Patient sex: M
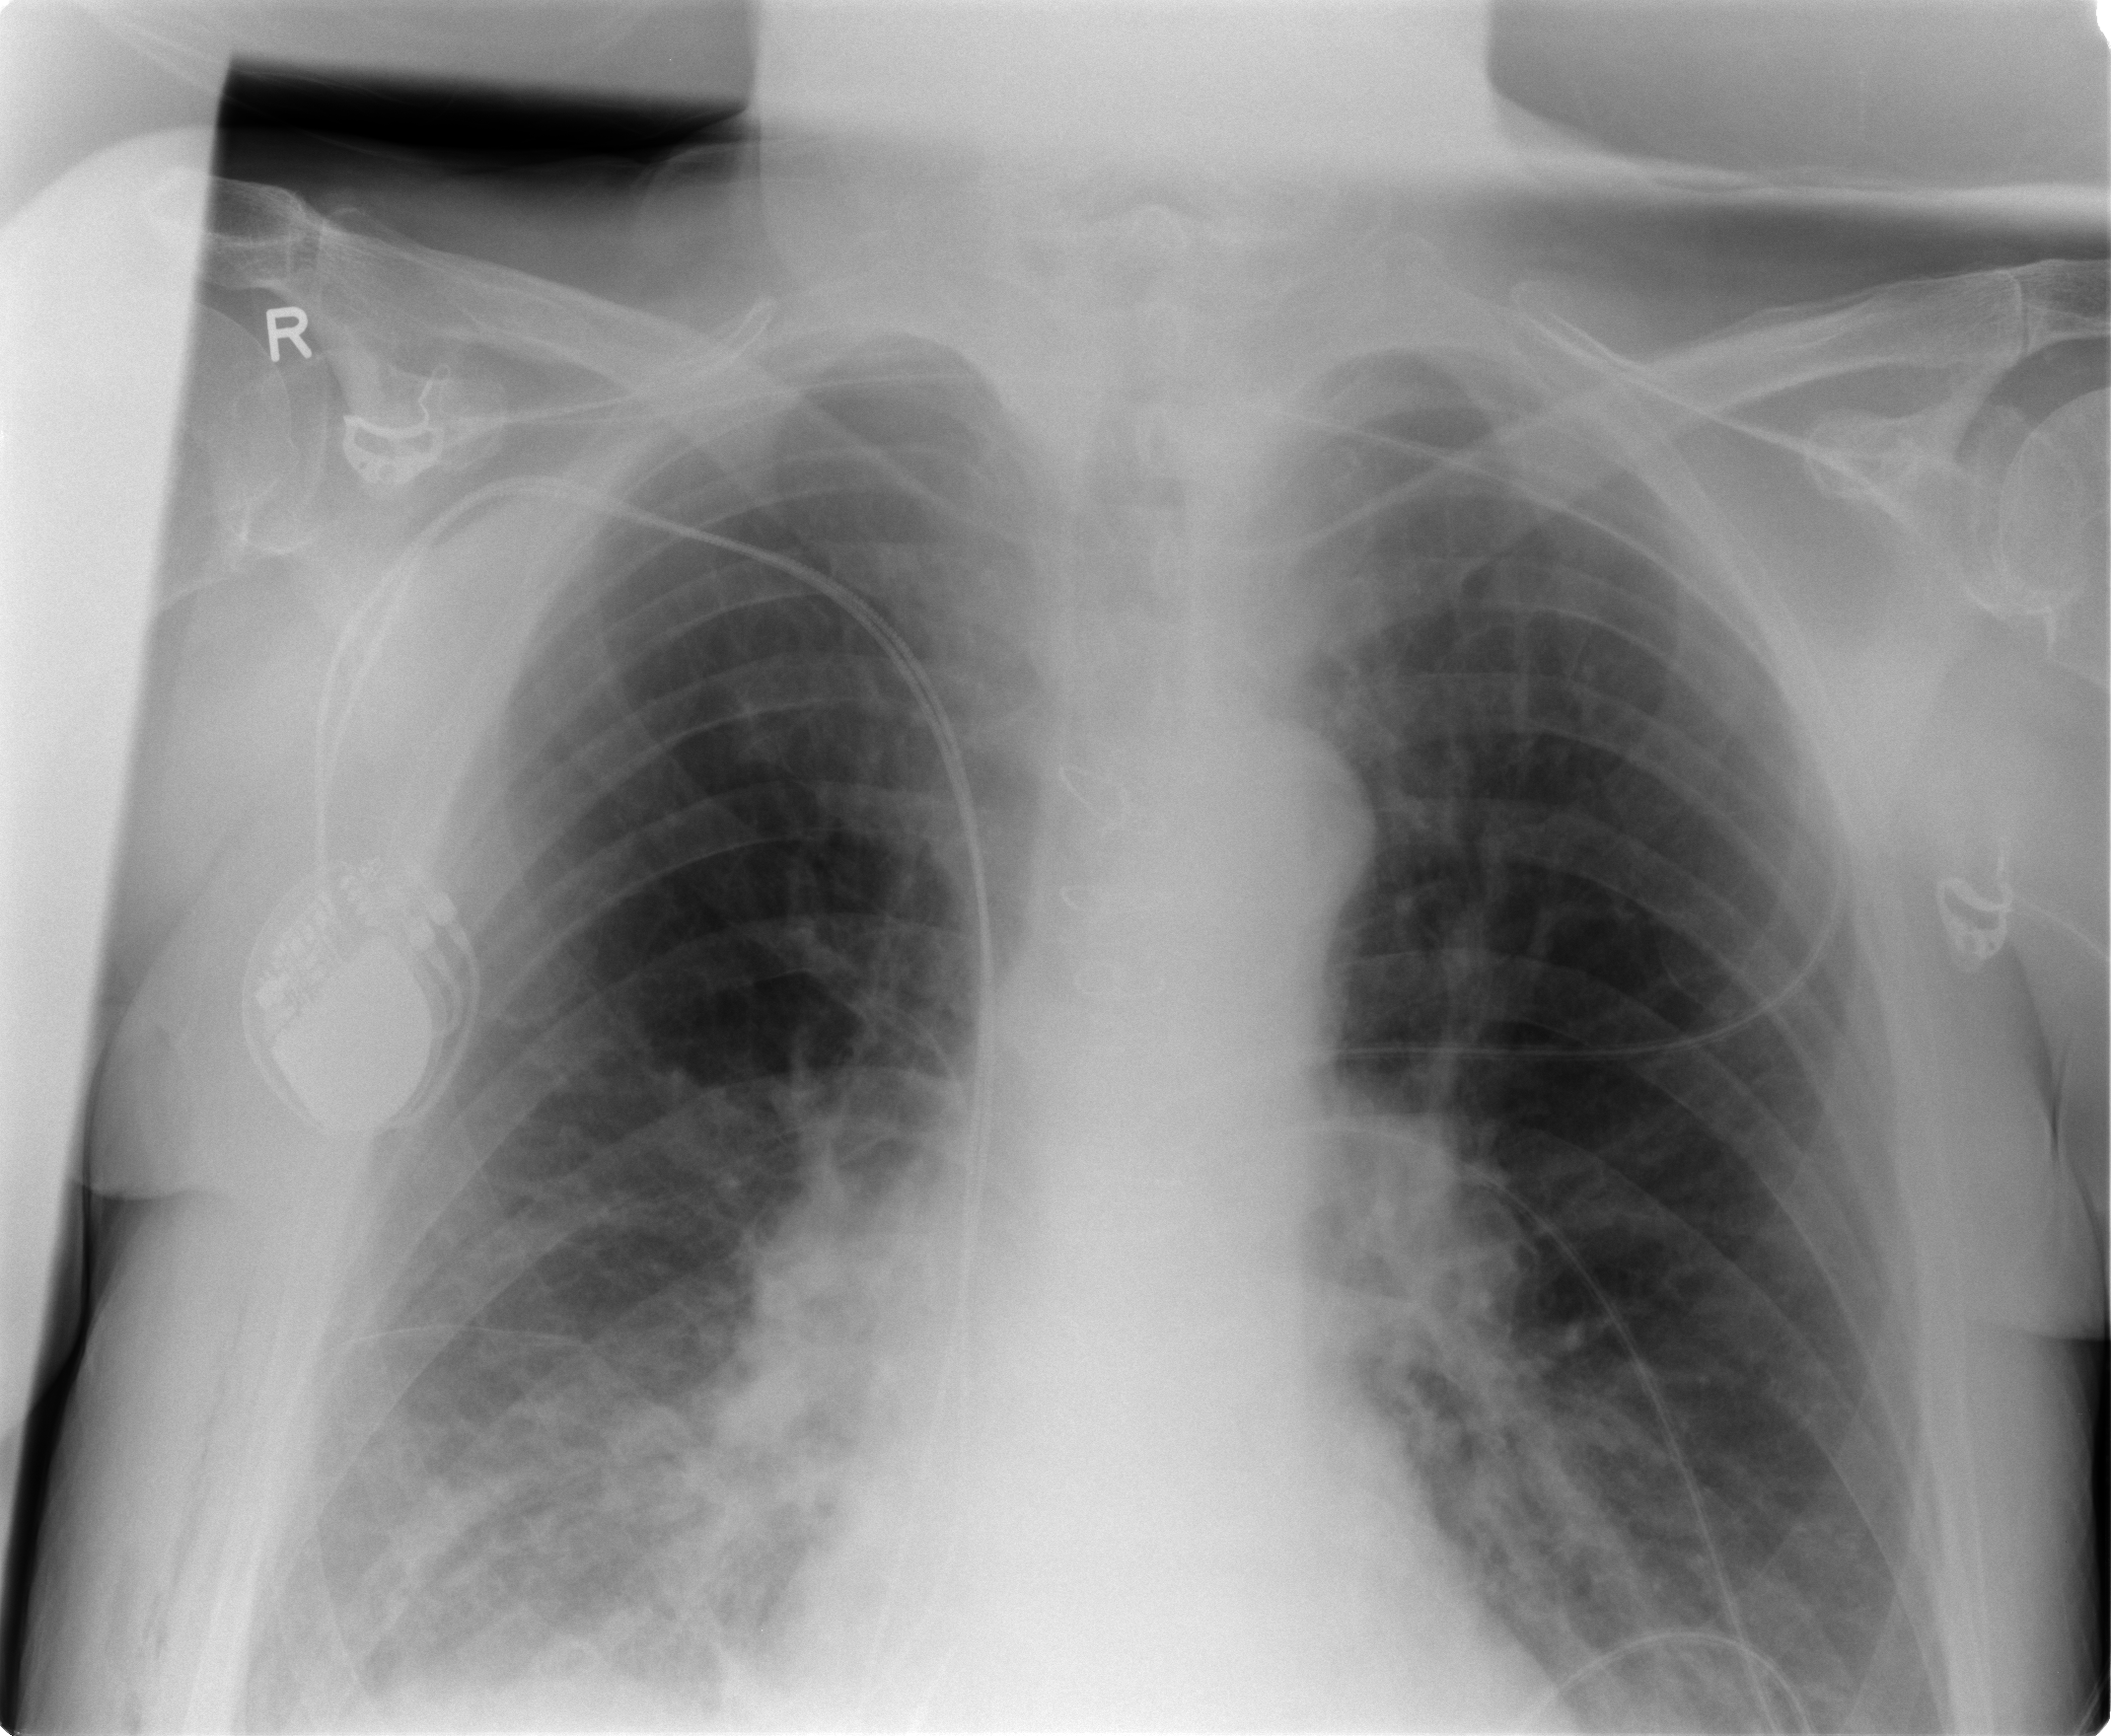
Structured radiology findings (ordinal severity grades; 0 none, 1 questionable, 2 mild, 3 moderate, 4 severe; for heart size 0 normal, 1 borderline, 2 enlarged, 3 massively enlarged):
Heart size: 0
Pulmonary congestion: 2
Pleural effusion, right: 0
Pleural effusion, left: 0
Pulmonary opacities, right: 2
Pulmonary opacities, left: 0
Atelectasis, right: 2
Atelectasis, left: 2